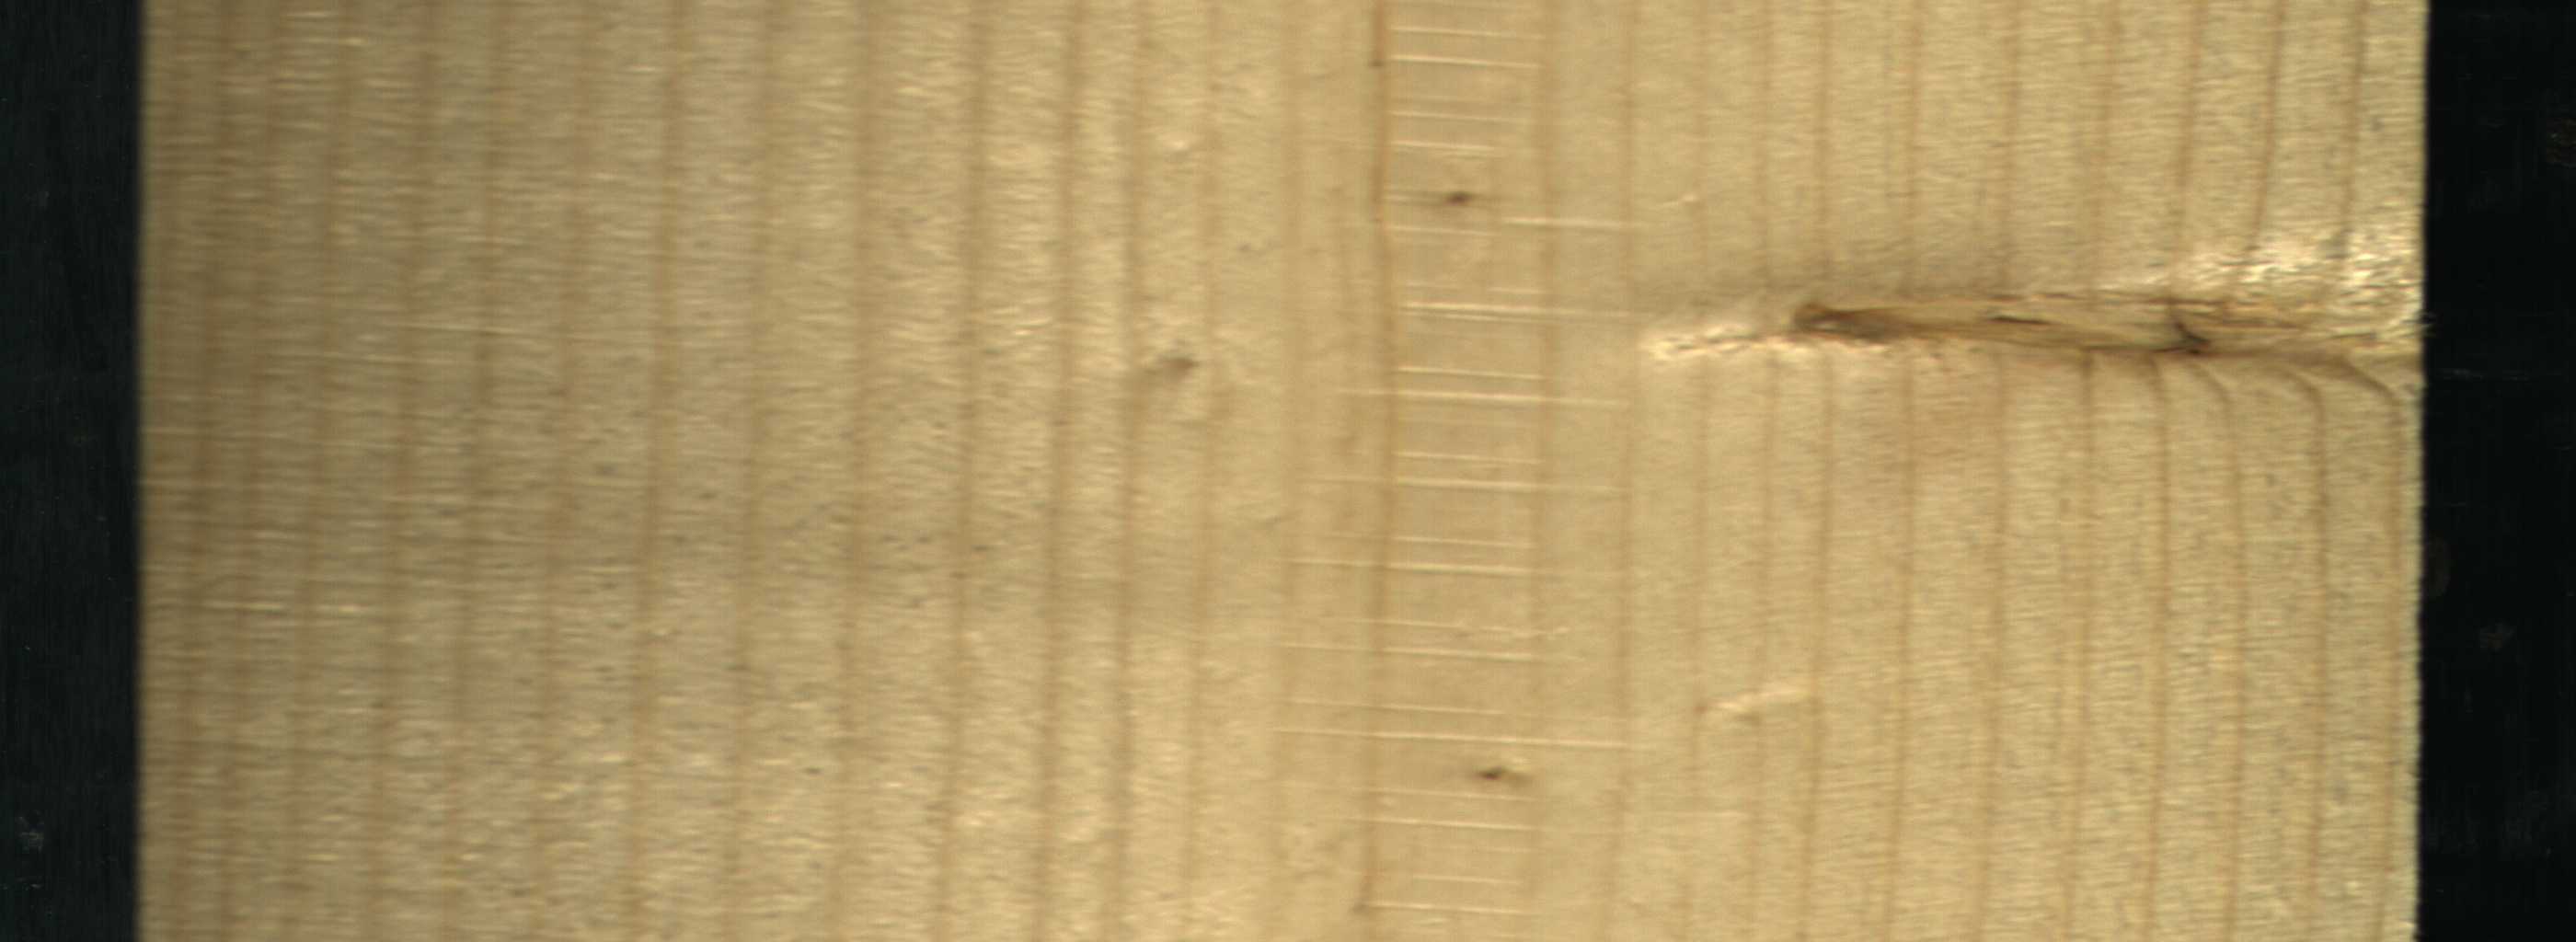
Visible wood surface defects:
Live_Knot